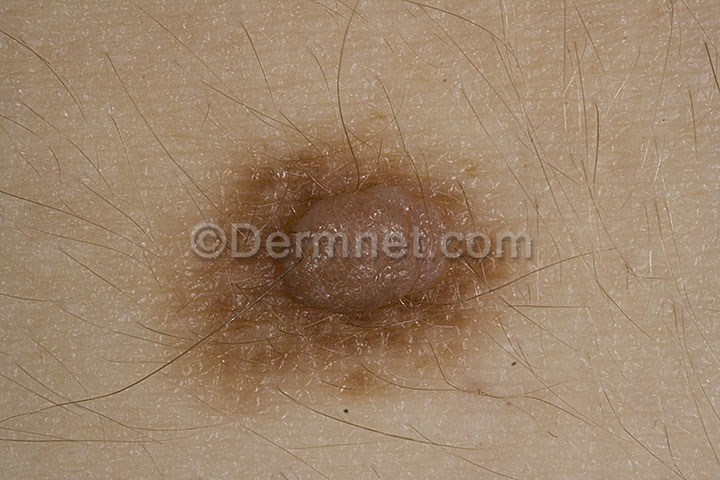
Disease: Melanoma Skin Cancer Nevi and Moles